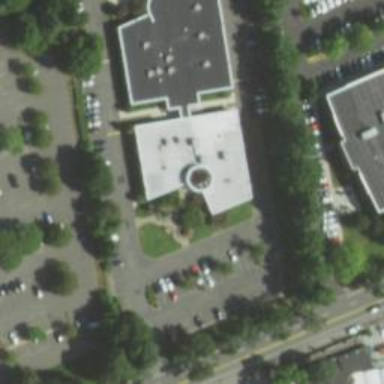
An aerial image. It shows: Building.